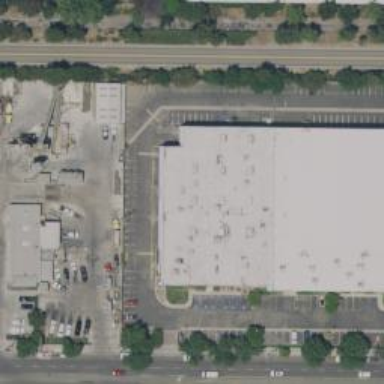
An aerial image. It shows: Warehouse building.